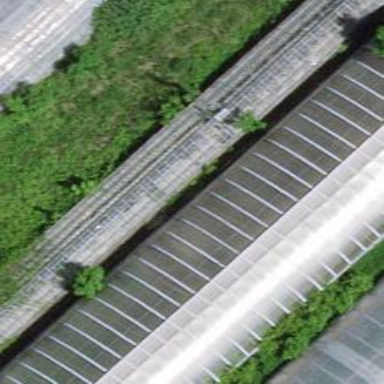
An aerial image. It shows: Greenhouse.